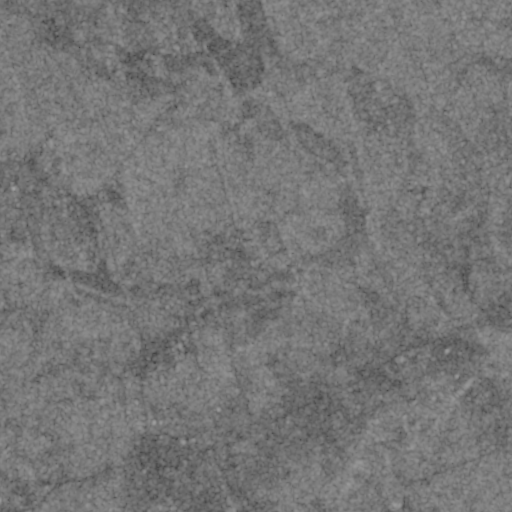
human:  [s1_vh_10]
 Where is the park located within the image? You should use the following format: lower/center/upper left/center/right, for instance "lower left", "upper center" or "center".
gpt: The park is located in the lower left of the image.
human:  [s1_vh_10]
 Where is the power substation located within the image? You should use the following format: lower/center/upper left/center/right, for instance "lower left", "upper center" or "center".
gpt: The power substation is located in the upper left of the image.
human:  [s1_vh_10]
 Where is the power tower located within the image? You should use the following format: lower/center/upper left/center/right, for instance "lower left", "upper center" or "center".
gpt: The power tower is located in the upper left of the image.
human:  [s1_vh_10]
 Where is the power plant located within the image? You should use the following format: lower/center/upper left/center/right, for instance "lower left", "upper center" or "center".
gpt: There is no power plant in the image.

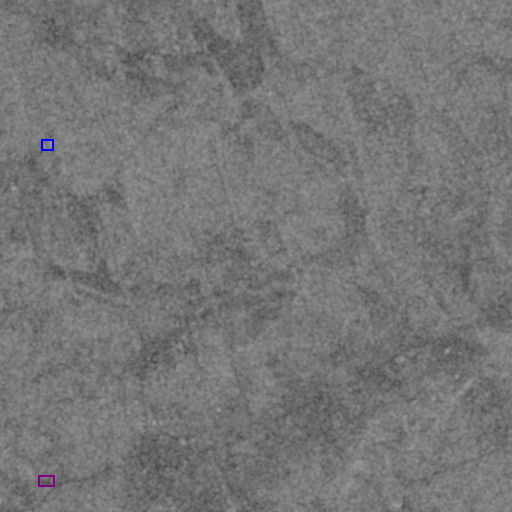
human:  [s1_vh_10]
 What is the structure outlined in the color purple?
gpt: The structure outlined in purple is a park.
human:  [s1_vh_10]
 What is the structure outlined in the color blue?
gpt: The structure outlined in blue is a power substation.
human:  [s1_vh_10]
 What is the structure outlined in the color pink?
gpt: There is no pink outline.